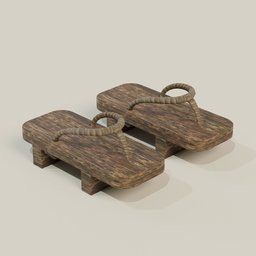
Label: people